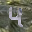
Label: 4